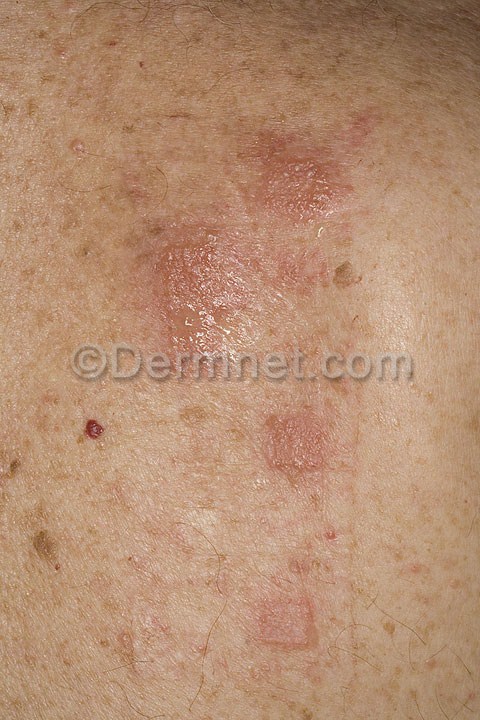
Disease: Poison Ivy Photos and other Contact Dermatitis